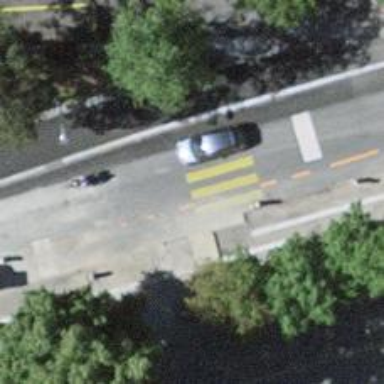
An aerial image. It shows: Uncontrolled zebra crossing with notable zebra markings.